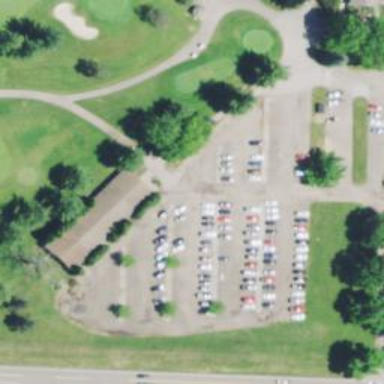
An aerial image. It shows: Path for both road and golf.